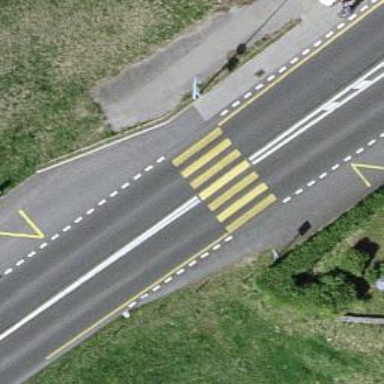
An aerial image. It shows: Zebra crossing on the road.